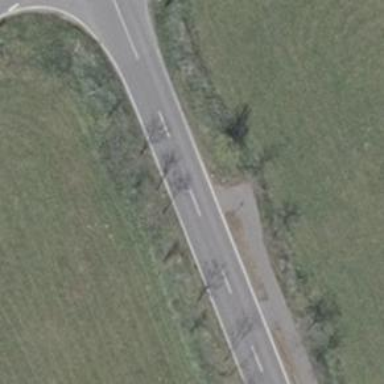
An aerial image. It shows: Unclassified road with asphalt surface.